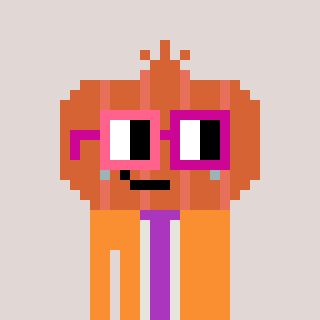
a pixel art character with square pink and red glasses, a onion-shaped head and a orange-colored body on a warm background